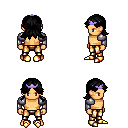
a pixel art fantasy rpg character, male body template, human, tanned skin, steel arm armor, gold greaves, black loose hair, purple tiara, gold boots, four views (front, back, left, right), 2x2 character sprite sheet, small pixel art, hard edges, no anti-aliasing